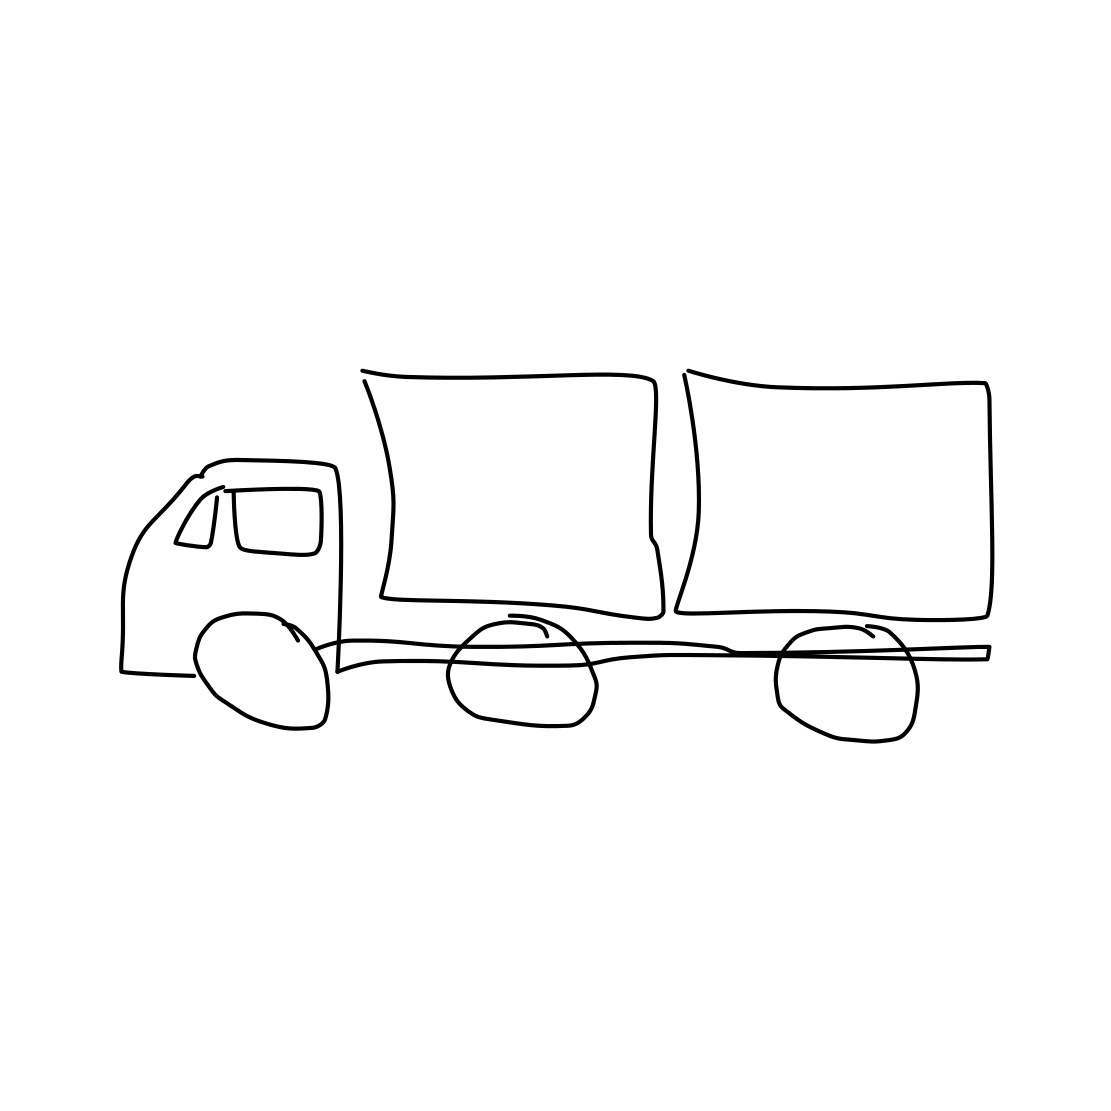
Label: truck